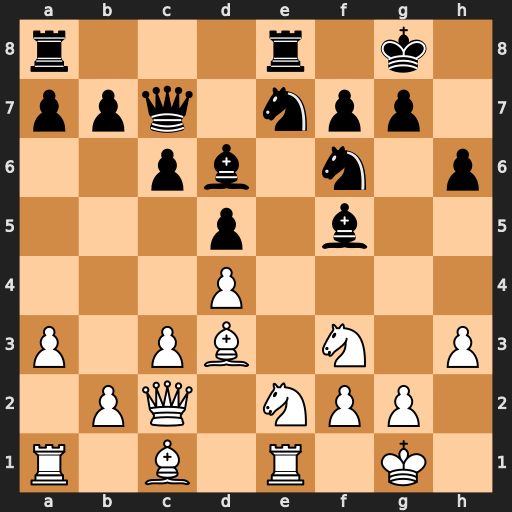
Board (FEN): r3r1k1/ppq1npp1/2pb1n1p/3p1b2/3P4/P1PB1N1P/1PQ1NPP1/R1B1R1K1
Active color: w
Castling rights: -
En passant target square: -
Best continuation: Bxf5 Nxf5 Qxf5